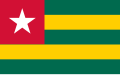
Flag of Togo